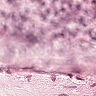
Metastatic tissue present: no